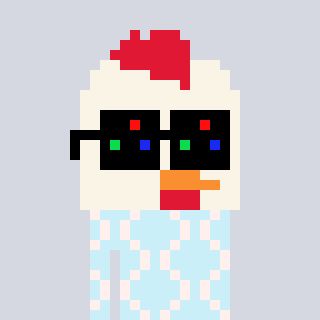
a pixel art character with square black sunglasses, a chicken-shaped head and a cold-colored body on a cool background